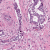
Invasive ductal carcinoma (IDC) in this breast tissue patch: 1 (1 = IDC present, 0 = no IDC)